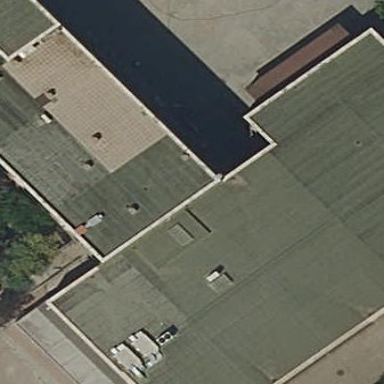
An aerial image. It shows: School building.